Question: I want to restrict the user to only input data using the datetimepicker. Below is the code I am using:
'''
<div class="form-group">
<label>Start</label>
<div class="input-group date" id="dtp1">
<input type="text" id="txtStart" class="form-control" readonly="readonly"/>
<span class="input-group-addon">
<span class="glyphicon glyphicon-calendar"></span>
</span>
</div>
</div>
'''
'''
$('#dtp1').datetimepicker({
format: 'DD/MM/YYYY HH:mm A',
daysOfWeekDisabled: [0, 6]
});
'''
I have tried using the readonly attribute, but this disables both the input and datetimepicker. Is there any way through which I can disable the input field but still allow the user to click on the calendar icon to pick a date?

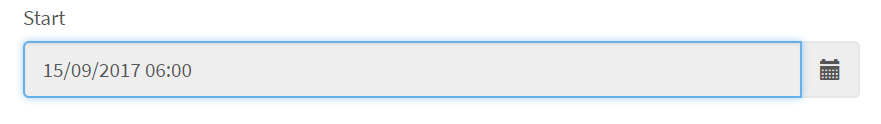
Answer: Use the 'event.preventDefault()' on the keydown event on the input:
'''
<input type="text" id="txtStart" class="form-control" onkeydown="event.preventDefault()">
'''